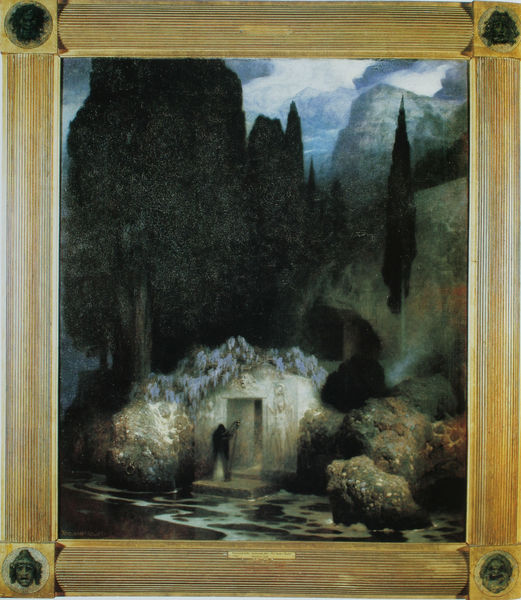
Titel: Böcklins Grab
Künstler: Ferdinand Keller
Standort: Karlsruhe
Institution: Staatliche Kunsthalle
Schlagwörter: baum, berg, blau, dunkel, felsen, gemälde, himmel, kopf, mann, meer, schatten, wasser, wolken, bäume, fluss, grün, landschaft, see, teich, ufer, blumen, frau, hell, holz, köpfe, licht, nacht, schwarz, tür, weiss, haus, rot, schleier, wiese, wolke, symbolismus, gesichter, wand, gesicht, mensch, rahmen, silber, stein, steine, tod, tot, bach, baumstamm, hügel, natur, pappel, busch, büsche, gewässer, gold, kutte, pflanze, pflanzen, höhle, wald, helldunkel, zypressen, relief, wellen, rahmung, berge, fels, gebirge, rand, friedrich, romantik, schaum, jugendstil, reflexe, stuck, holzrahmen, tor, gestalt, eingang, ruine, maske, zypresse, moos, portal, grab, lanschaft, böcklin, grotte, mönch, pinien, pinie, unheimlich, unterwelt, masken, toteninsel, arnold, schatzen, sybolismus, symbolisten, gew#sser, rahmann, einganz